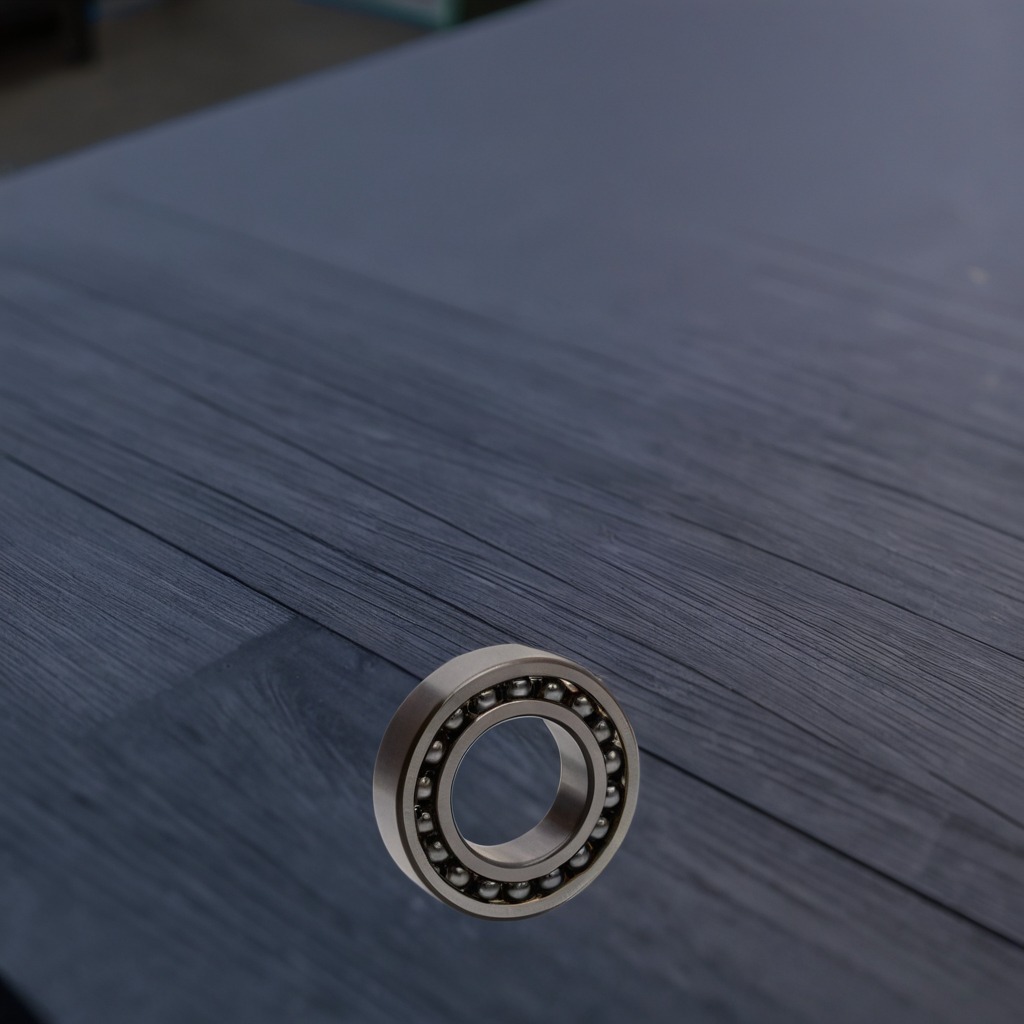
A metal ball bearing is lying on a table with faint burn marks in a small garage at twilight.